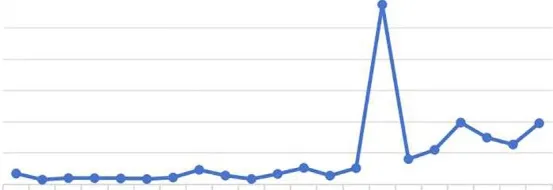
The profile of NSE in serum.
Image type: chart (chart)